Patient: sex M, age 71
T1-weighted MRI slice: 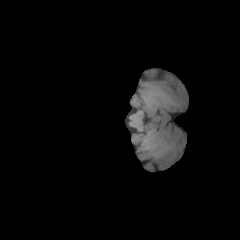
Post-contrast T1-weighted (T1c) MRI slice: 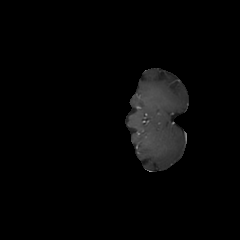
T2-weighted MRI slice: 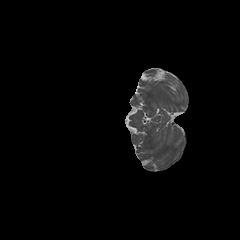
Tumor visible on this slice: no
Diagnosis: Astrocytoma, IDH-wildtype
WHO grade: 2